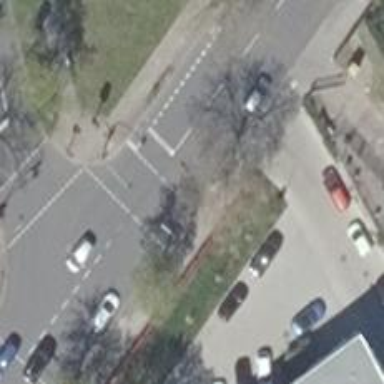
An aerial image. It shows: Road with traffic signals controlling the flow of traffic.